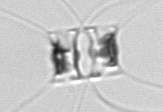
Label: Chaetoceros_similis